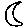
Label: moon